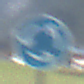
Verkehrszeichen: Kreisverkehr
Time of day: MorningAfternoon
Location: Outdoor (Nature)
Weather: PartlyCloudy
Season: NotSpecified
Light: Natural